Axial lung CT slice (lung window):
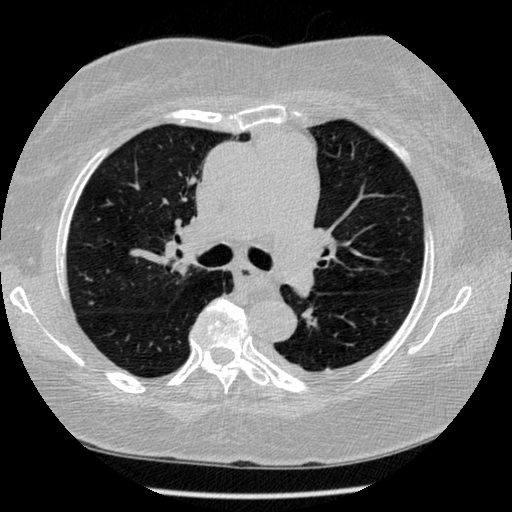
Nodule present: no